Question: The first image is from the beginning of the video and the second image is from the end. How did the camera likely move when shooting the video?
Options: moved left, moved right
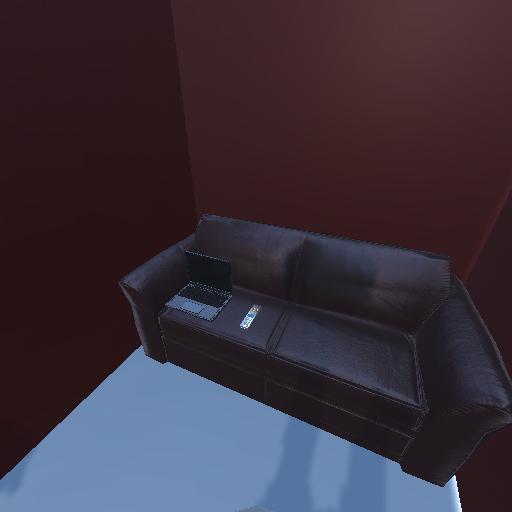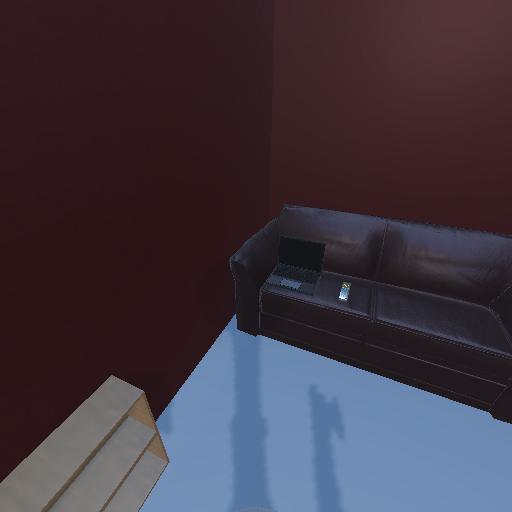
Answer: moved left